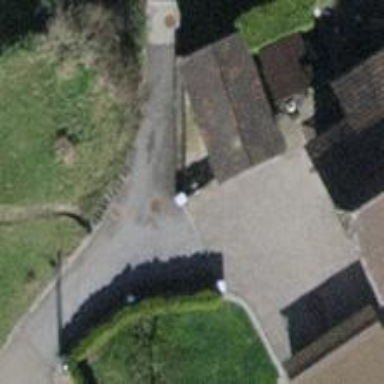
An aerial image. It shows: Paved footway.